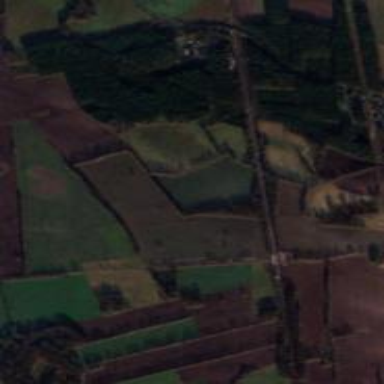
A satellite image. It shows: Picturesque farmland scene.